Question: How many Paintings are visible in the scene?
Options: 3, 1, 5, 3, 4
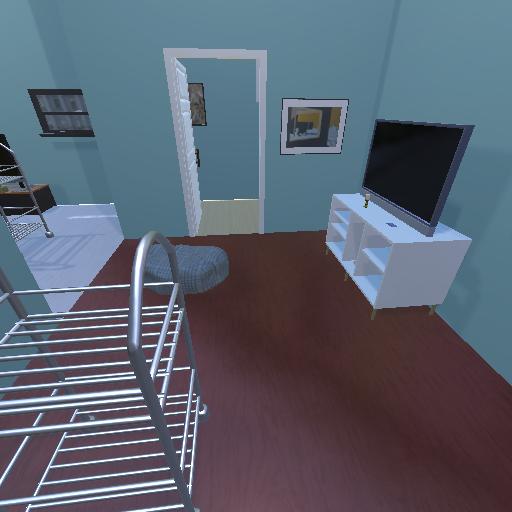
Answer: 3